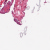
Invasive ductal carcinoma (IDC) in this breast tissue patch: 0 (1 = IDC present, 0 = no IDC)